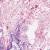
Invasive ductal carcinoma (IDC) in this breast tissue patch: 0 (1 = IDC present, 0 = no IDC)